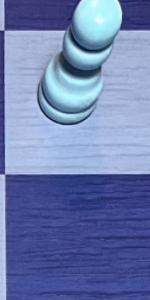
Label: Empty